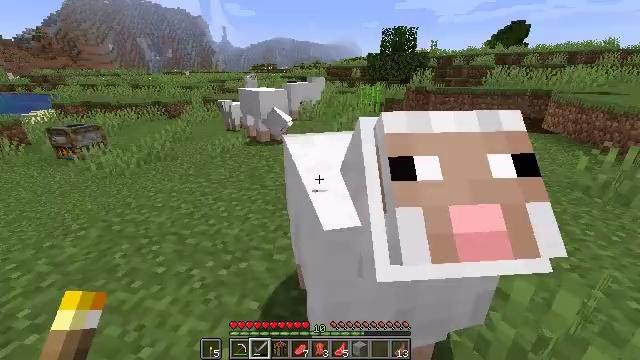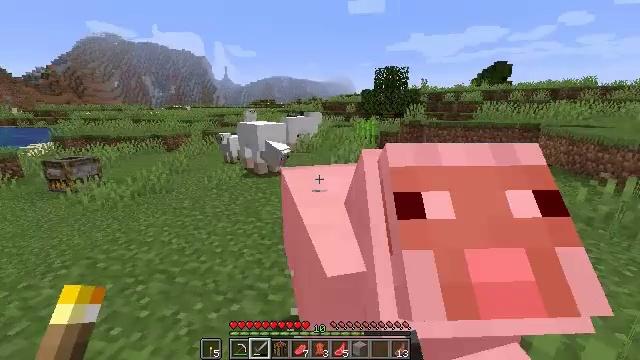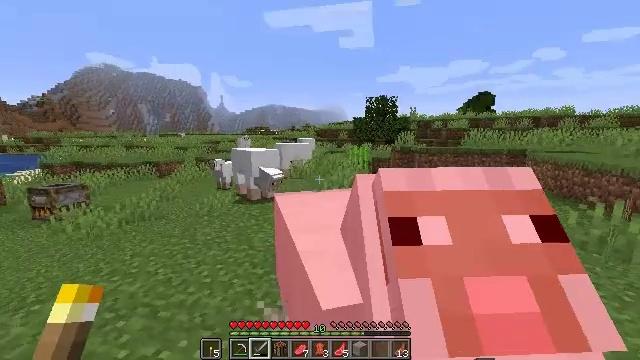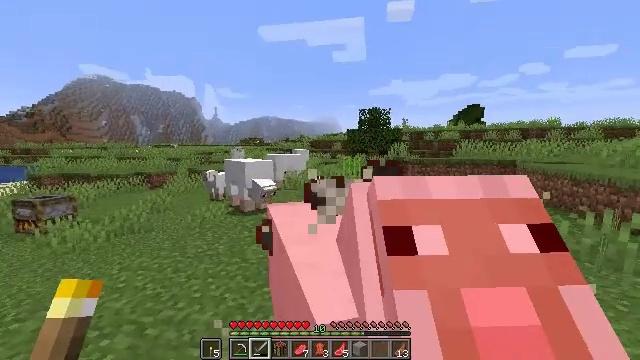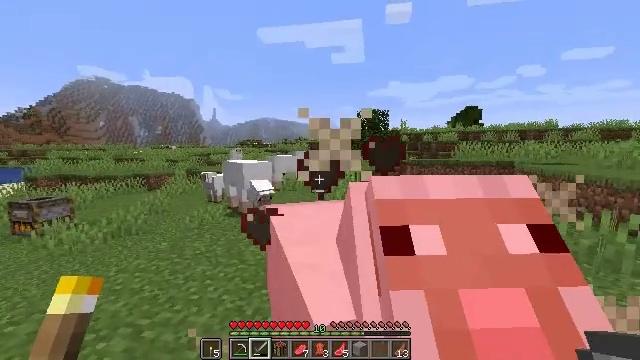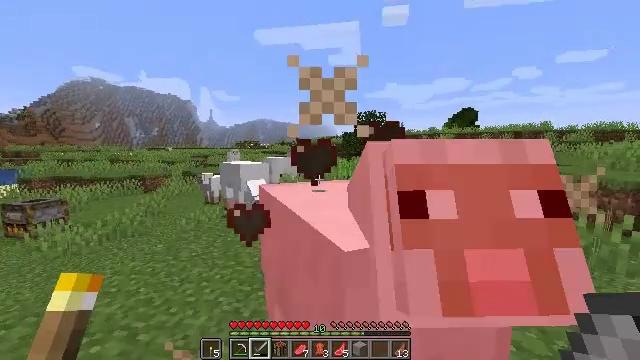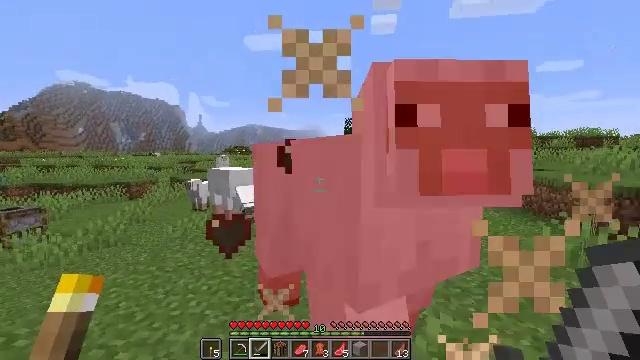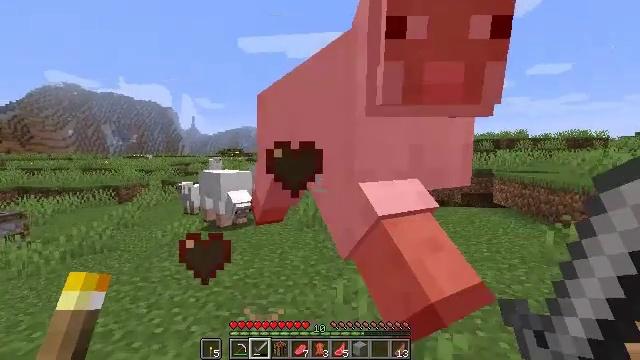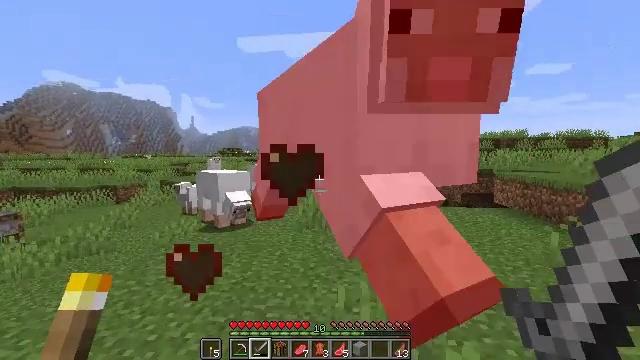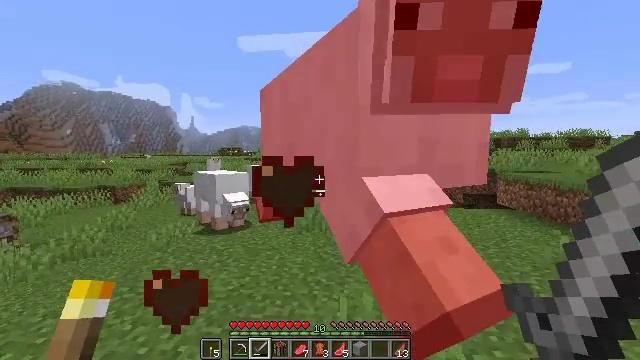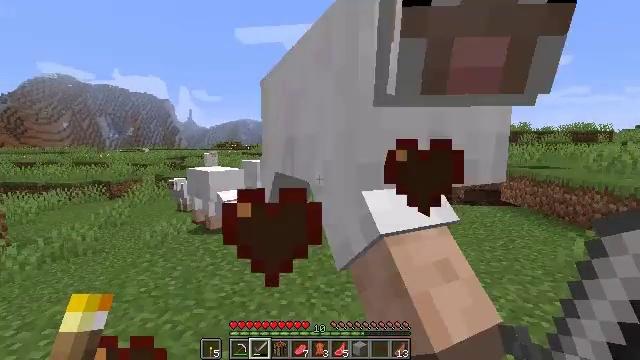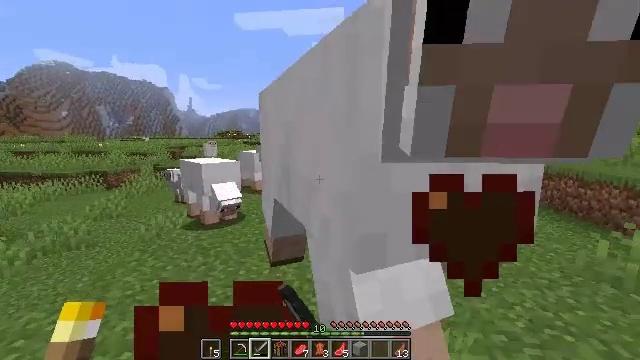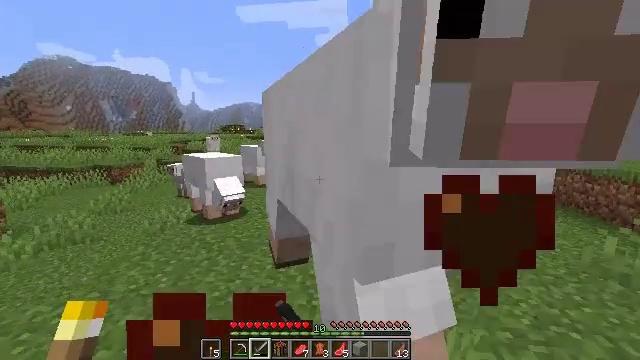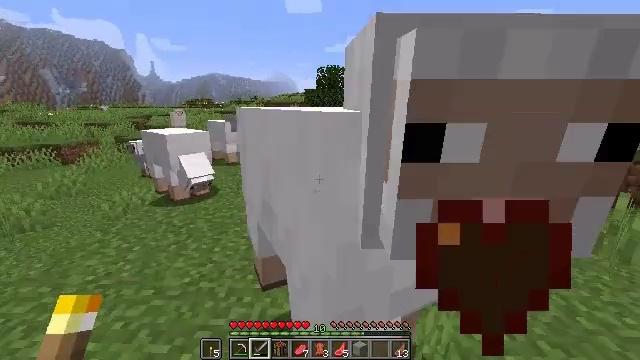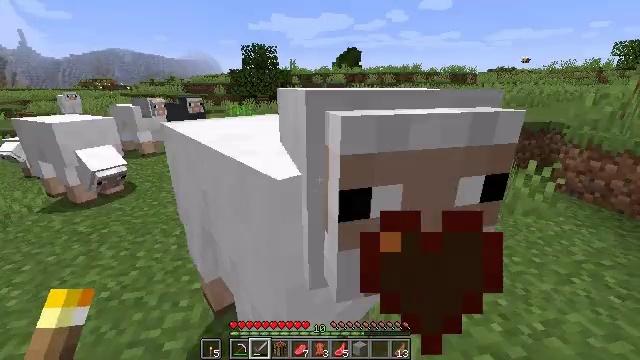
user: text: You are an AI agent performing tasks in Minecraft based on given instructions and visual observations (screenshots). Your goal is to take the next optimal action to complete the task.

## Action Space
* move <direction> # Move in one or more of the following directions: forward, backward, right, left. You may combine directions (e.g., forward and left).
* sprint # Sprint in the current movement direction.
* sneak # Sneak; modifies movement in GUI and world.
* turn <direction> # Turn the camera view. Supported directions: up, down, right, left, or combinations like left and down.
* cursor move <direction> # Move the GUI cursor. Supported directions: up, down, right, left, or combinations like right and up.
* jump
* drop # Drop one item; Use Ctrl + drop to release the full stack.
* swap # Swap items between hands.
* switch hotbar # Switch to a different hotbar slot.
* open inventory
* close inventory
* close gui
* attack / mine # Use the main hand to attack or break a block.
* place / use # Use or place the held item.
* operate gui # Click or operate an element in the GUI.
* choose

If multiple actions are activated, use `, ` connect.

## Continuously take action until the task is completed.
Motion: motion action
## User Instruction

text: Combat the sheep.
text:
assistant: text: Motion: turn up
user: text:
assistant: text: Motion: turn right and up
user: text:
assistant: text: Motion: turn right and up
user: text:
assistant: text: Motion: no_op
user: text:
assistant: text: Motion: no_op
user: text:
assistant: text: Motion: move forward, turn right and up
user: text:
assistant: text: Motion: move forward, turn right
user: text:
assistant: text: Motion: move forward
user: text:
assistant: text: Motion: move forward
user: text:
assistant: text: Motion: move forward, turn down, attack / mine
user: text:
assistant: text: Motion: move forward, turn down, attack / mine
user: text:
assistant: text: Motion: turn down, attack / mine
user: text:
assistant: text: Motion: turn right and down, attack / mine
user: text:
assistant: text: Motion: turn right and down
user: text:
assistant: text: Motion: no_op